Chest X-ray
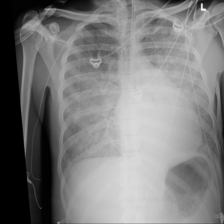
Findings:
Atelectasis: negative
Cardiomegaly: negative
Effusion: negative
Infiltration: negative
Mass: negative
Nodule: negative
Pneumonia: negative
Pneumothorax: negative
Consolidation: negative
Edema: negative
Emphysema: negative
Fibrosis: negative
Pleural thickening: negative
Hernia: negative